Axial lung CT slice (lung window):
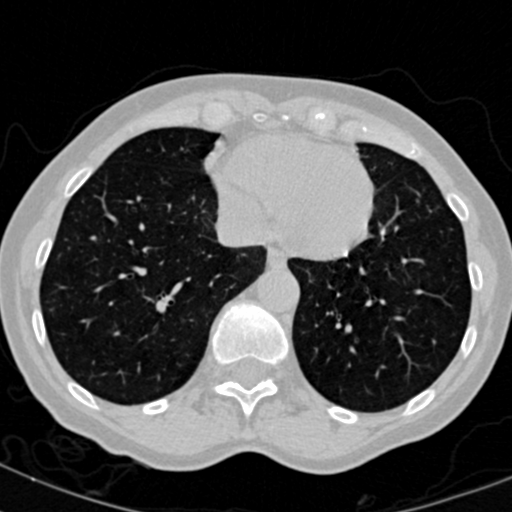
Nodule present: no